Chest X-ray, PA view. Patient: 55 years old, sex M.
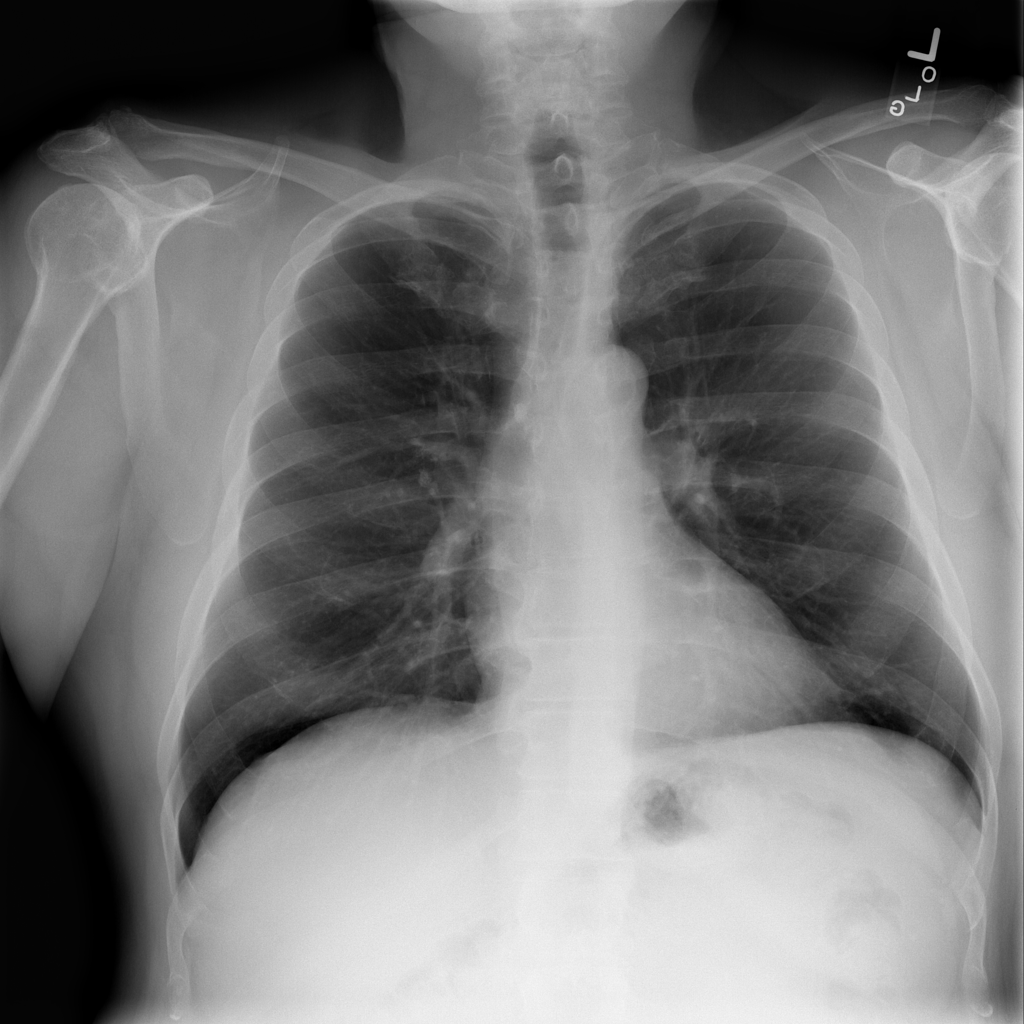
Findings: No Finding